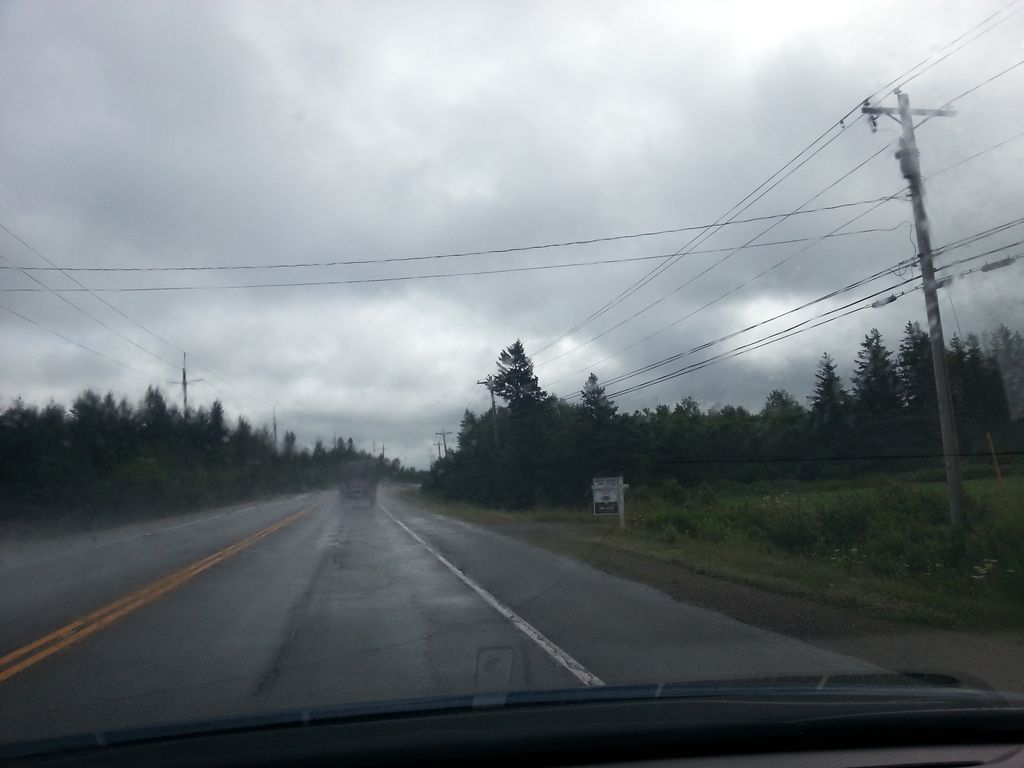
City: charlottetown